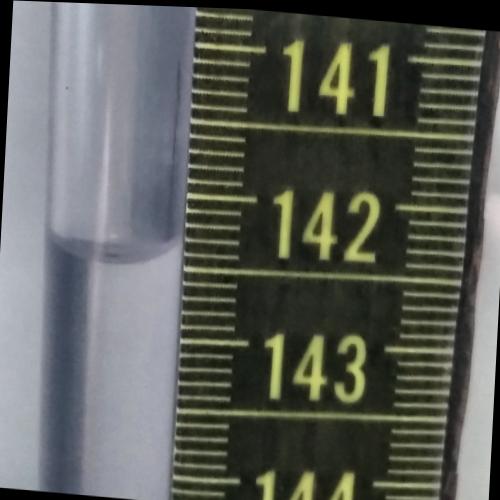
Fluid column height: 142.4 cm